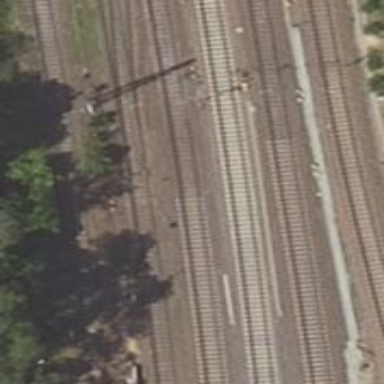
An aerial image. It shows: Railway signal.